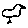
Label: bird